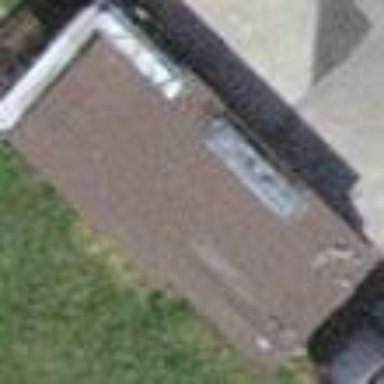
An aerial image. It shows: View of roof of building.